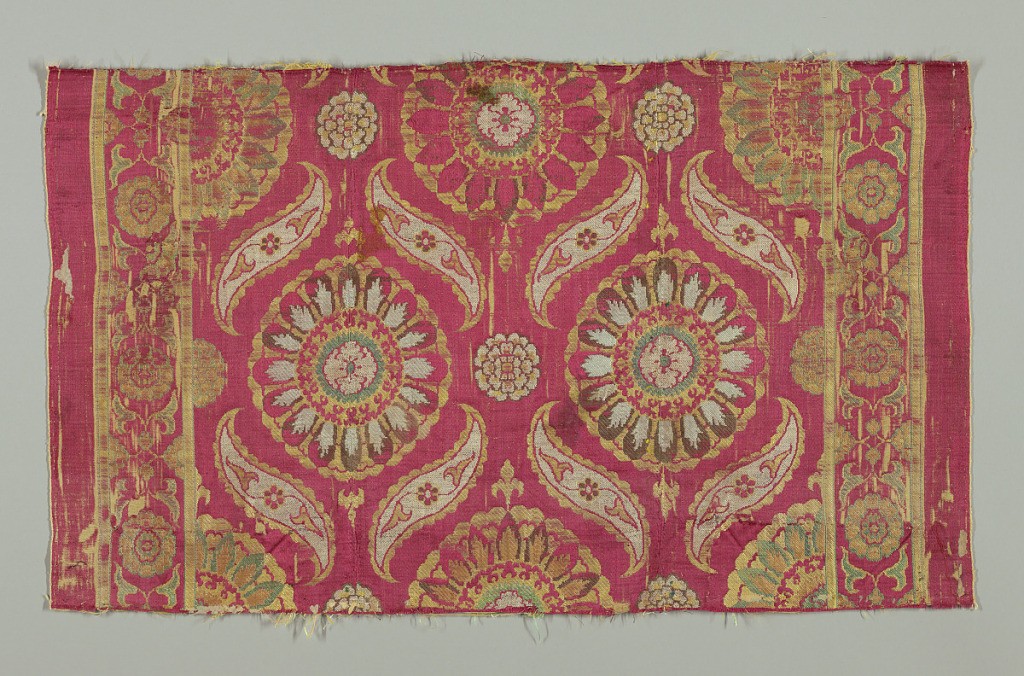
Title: Fragment
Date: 16th century
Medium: Medium, silk, metallic Technique: woven
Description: Large floral discs surrounded by curved leaves.
Fragment of cushion cover or panel